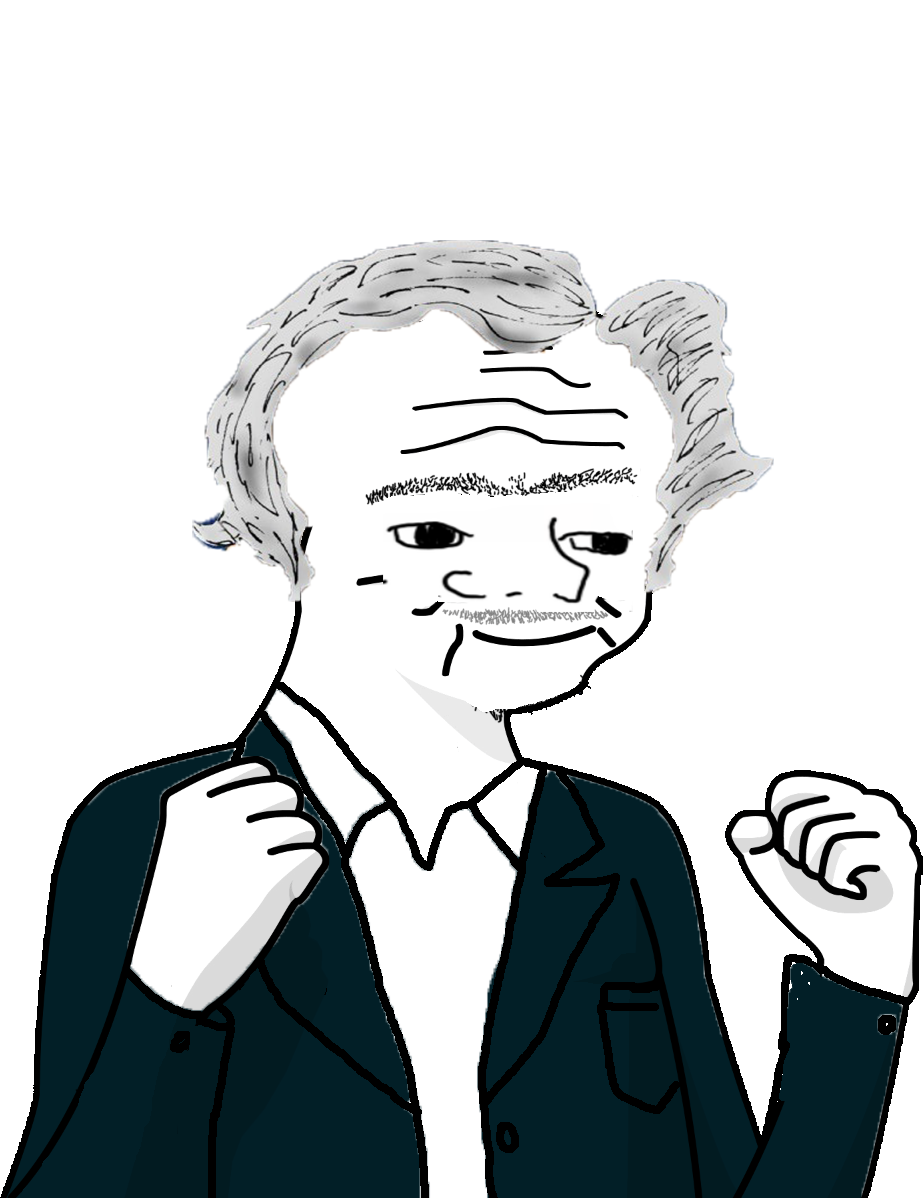
Label: 5_Boomer